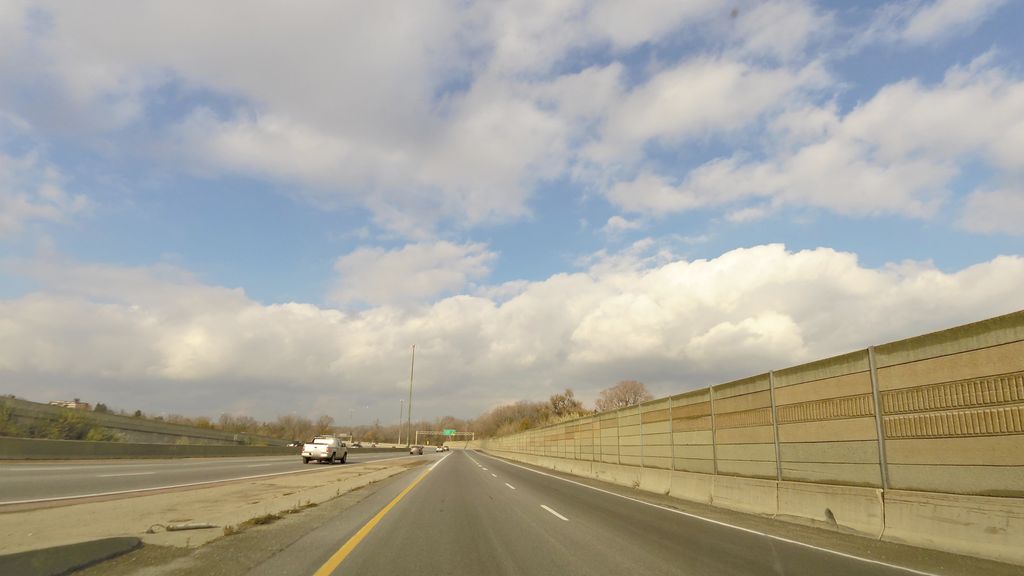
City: kitchener-waterloo